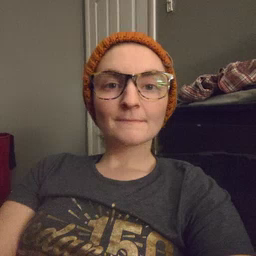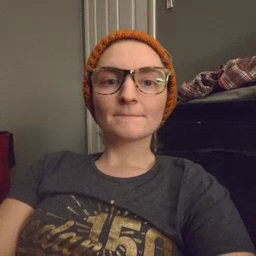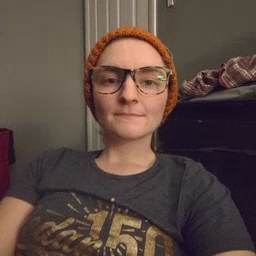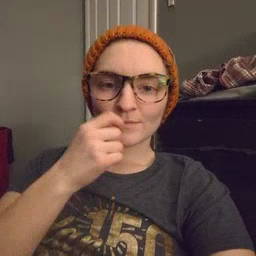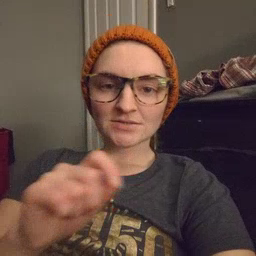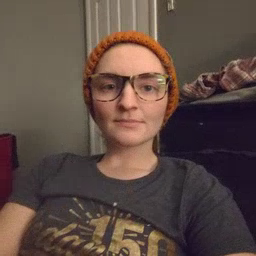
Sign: pen